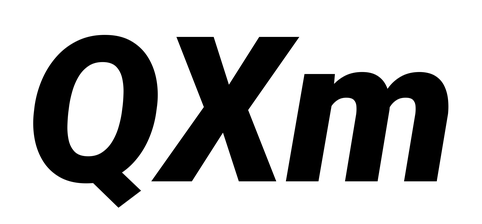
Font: Roboto-Italic_Black_Italic